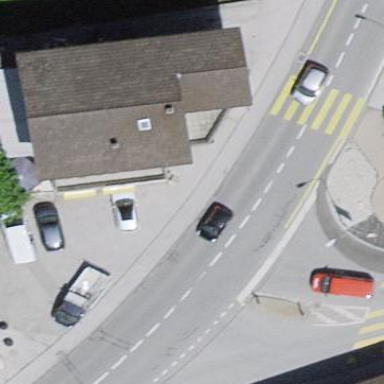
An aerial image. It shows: Restaurant located in apartment building.